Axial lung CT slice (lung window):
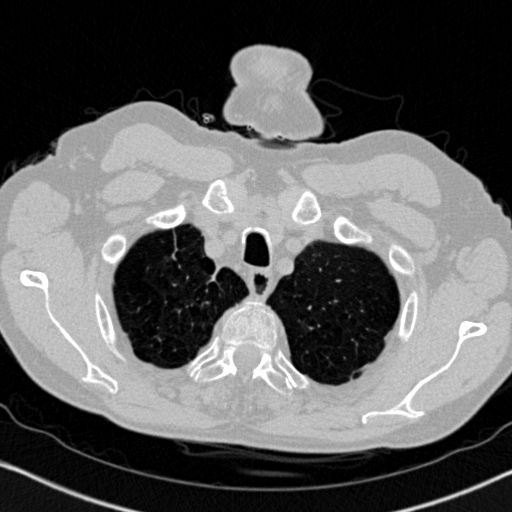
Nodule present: no